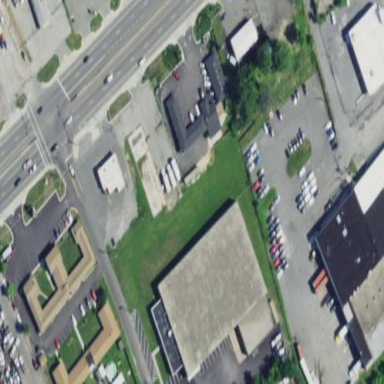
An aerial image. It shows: Commercial building.